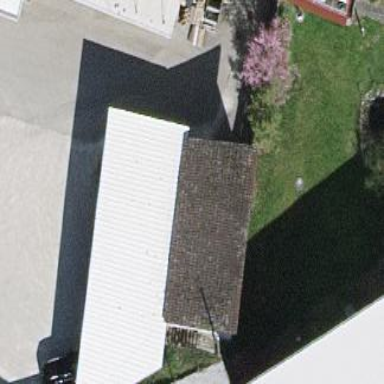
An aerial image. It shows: View of roof of building.